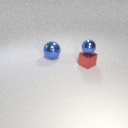
small red metal cube to the right of large blue metal sphere